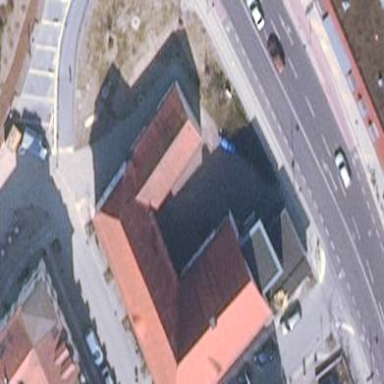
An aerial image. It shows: Part of building with flat white roof. The building itself is of light color.